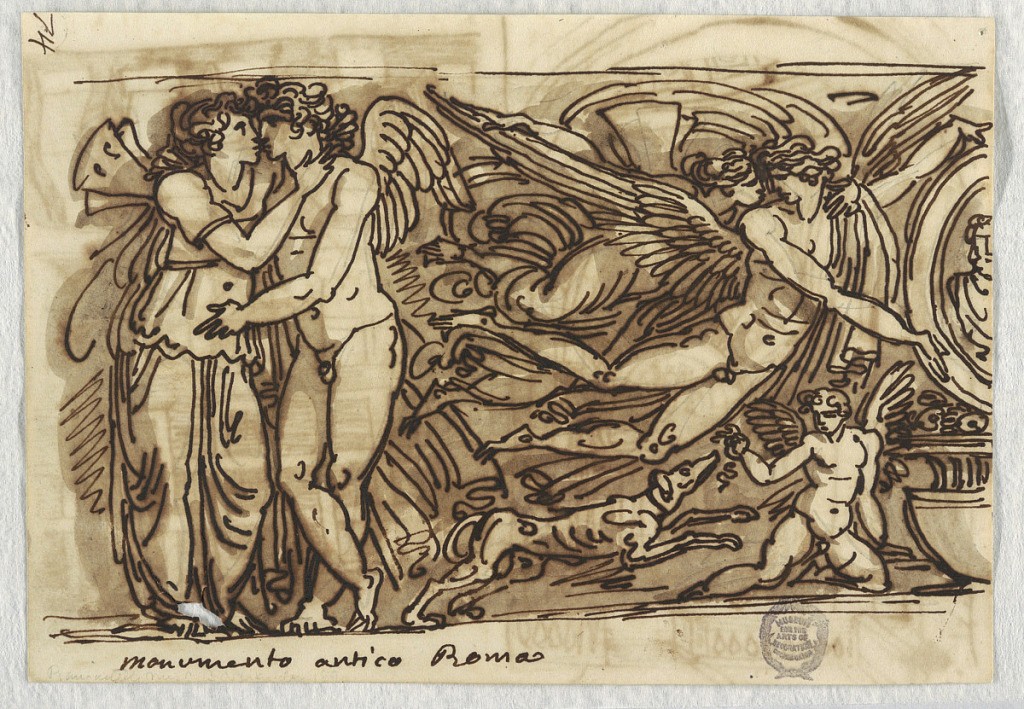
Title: Frieze with Psyche and Love
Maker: Felice Giani, Italian, 1758–1823
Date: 1813–18
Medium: Pen and ink, brush and brown wash on paper
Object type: Drawing
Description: On verso: internal view of church